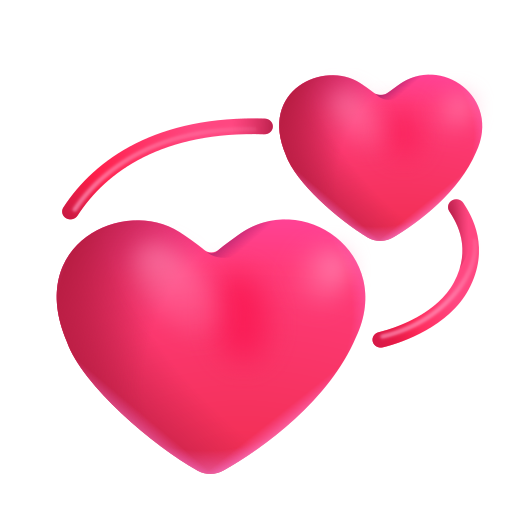
revolving hearts color